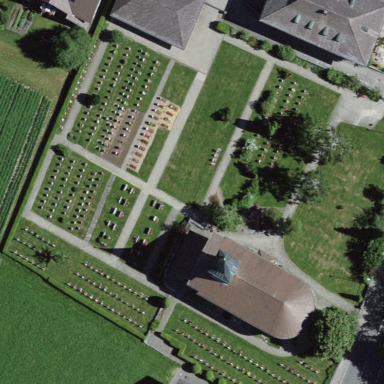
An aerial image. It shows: Cemetery.